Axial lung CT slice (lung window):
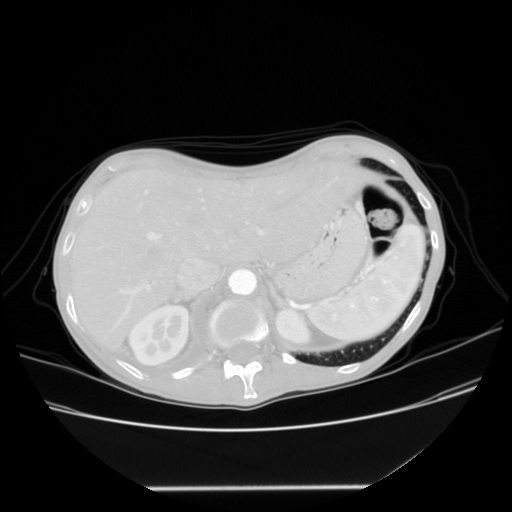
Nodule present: no